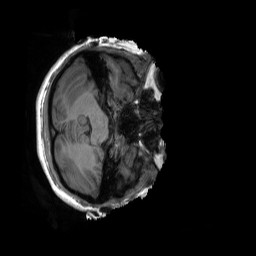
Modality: T1w
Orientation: axial
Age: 23
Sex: female
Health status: healthy
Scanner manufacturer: siemens
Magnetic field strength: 3 T
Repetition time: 2.3 s
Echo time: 0.00229 s